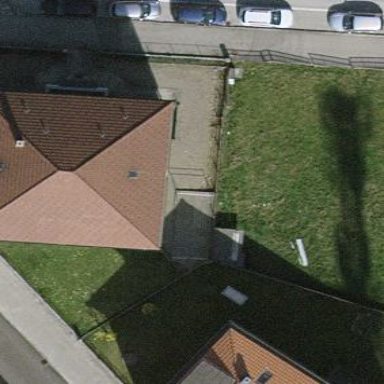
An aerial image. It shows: Apartment building with hipped roof.